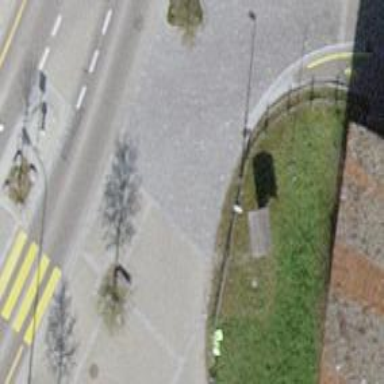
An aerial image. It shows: Unclassified road with paving stones surface.